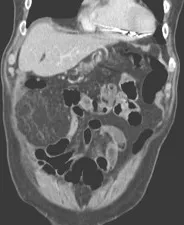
Computerized tomography (CT) scan shows a characteristic fat pattern. The vascular pedicle extends caudally and enters a large well-circumscribed heterogeneous fatty mass in the right lower quadrant and increased fat density.
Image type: radiology (ct)